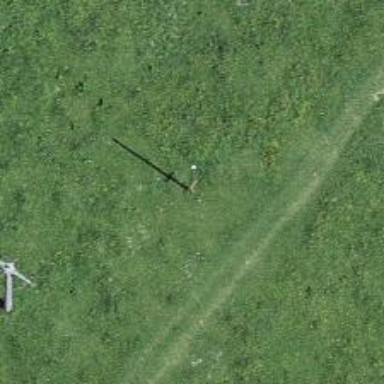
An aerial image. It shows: Power pole.